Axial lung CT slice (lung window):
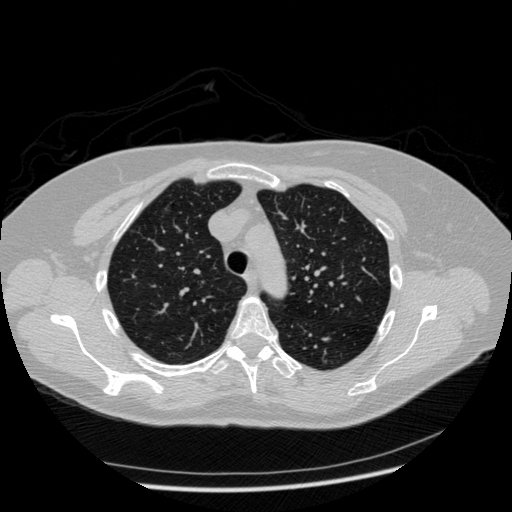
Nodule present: yes
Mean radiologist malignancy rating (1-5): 2.75